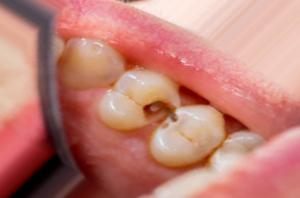
Condition: Caries